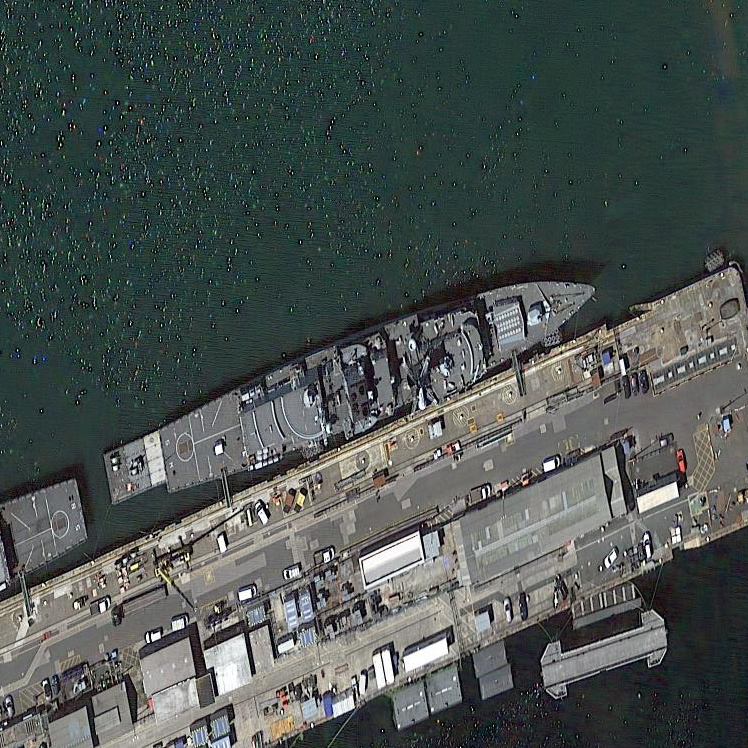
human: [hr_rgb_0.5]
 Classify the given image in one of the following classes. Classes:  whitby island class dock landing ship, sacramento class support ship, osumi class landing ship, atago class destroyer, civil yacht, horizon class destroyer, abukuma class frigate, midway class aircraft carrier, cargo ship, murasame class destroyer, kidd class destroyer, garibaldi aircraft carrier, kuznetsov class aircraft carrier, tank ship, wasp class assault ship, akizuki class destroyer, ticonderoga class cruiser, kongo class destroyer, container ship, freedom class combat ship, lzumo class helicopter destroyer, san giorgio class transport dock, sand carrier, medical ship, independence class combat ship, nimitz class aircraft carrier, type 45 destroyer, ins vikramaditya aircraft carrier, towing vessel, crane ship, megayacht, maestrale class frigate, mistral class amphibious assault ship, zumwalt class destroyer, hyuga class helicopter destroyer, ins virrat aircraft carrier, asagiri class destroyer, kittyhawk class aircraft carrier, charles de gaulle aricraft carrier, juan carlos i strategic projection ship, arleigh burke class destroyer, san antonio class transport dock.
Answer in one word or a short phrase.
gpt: Type 45 destroyer